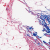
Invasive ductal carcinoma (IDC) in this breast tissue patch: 0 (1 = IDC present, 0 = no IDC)